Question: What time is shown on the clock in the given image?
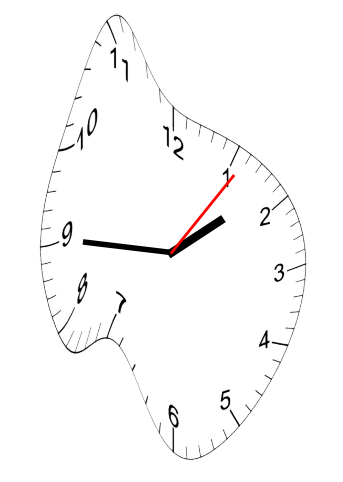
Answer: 01:45:06